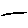
Label: line